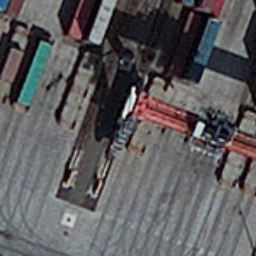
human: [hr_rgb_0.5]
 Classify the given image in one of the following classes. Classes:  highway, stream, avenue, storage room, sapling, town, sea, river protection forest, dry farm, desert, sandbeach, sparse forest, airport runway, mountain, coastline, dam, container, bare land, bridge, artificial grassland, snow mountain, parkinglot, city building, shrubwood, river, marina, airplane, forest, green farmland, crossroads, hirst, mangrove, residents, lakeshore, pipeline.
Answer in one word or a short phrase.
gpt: container